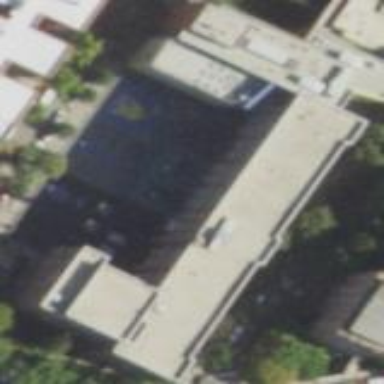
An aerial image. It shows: School building or complex.